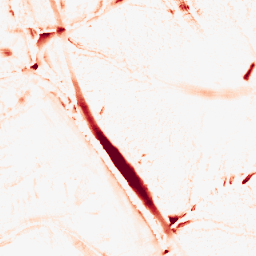
Category: morphological
Decomposition family: morphological
Decomposition parameters: operation: opening
size: 10
Upsampling method: bilinear
Upsampling parameters: scale: 8
Upsampling scale: 8